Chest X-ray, PA view. Patient: 52 years old, sex F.
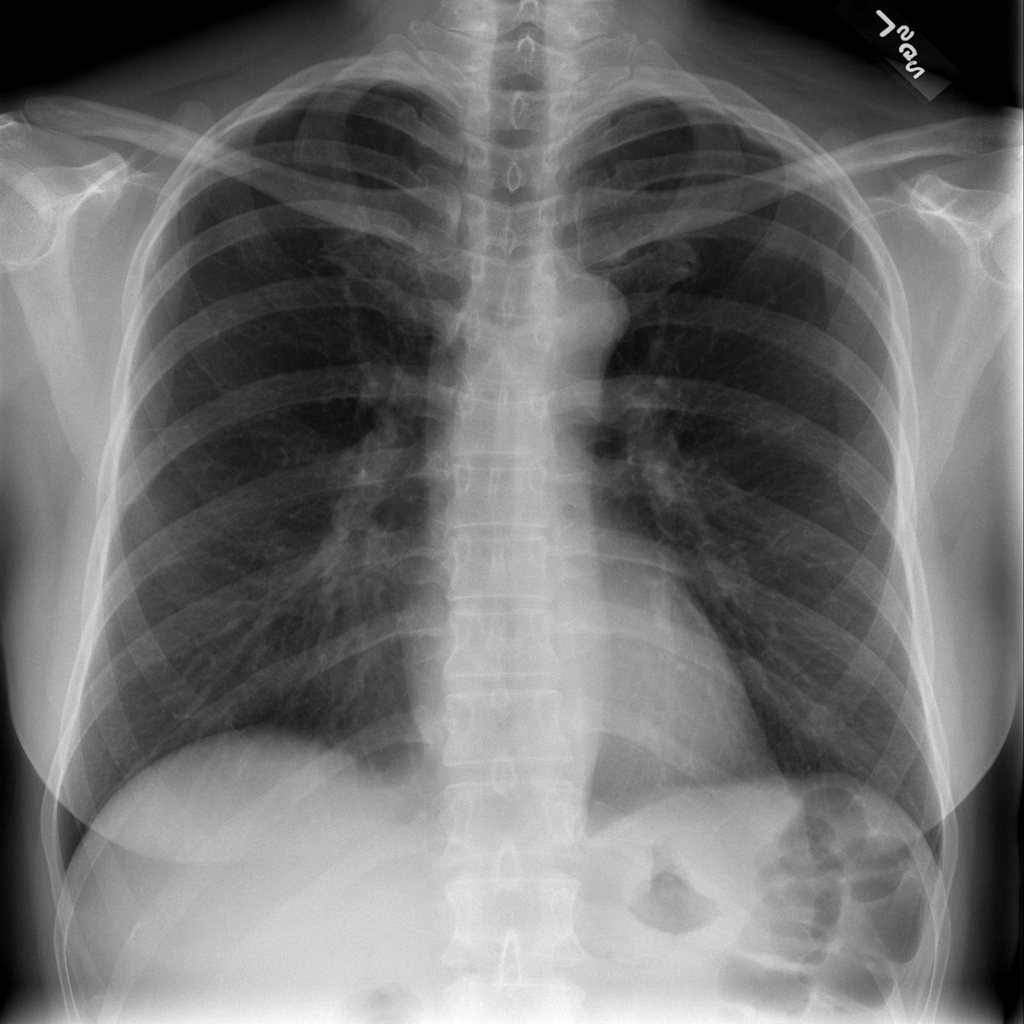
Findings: No Finding